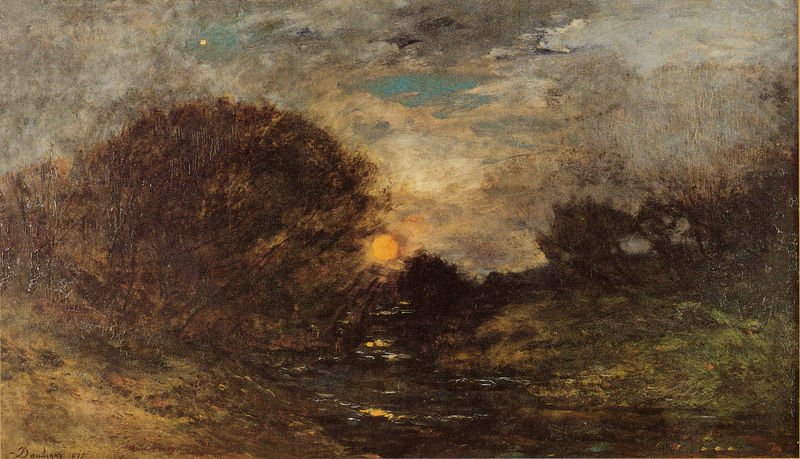
Titel: La lune rousse, Aprilmond
Künstler: Charles François Daubigny
Standort: Den Haag
Institution: Museum Mesdag
Schlagwörter: baum, blau, dunkel, gemälde, gewitter, himmel, laub, meer, schatten, wasser, wolken, bäume, fluss, gelb, grün, landschaft, ufer, äste, abend, braun, frankreich, grau, hell, licht, nacht, orange, schwarz, weiss, ölbild, gras, rasen, weg, wiese, wolke, expressionismus, leute, malerei, mensch, stein, bach, dämmerung, hügel, natur, sonnenaufgang, spiegelung, strauch, busch, büsche, gebüsch, gewässer, sonne, sträucher, gold, realismus, person, england, wald, hellblau, wellen, düster, sonnenuntergang, kahl, landschaftsmalerei, herbst, französisch, romantik, sturm, turner, untergang, unwetter, realistisch, manet, spiegeln, stimmung, abendrot, abendstimmung, impression, unscharf, mond, weiden, stern, heide, wasserlauf, leinwand, ölmalerei, verschwommen, moor, geäst, worpswede, barbizon, naturalistisch, reflex, dunken, abendlicht, himmelsblau, büche, brraun, fontainebleau, wasserrand, flu?, 19. jahrhundert, herbts, englischer expressionismus, utlandschaft